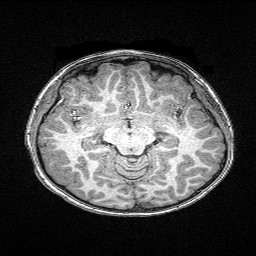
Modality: T1w
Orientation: coronal